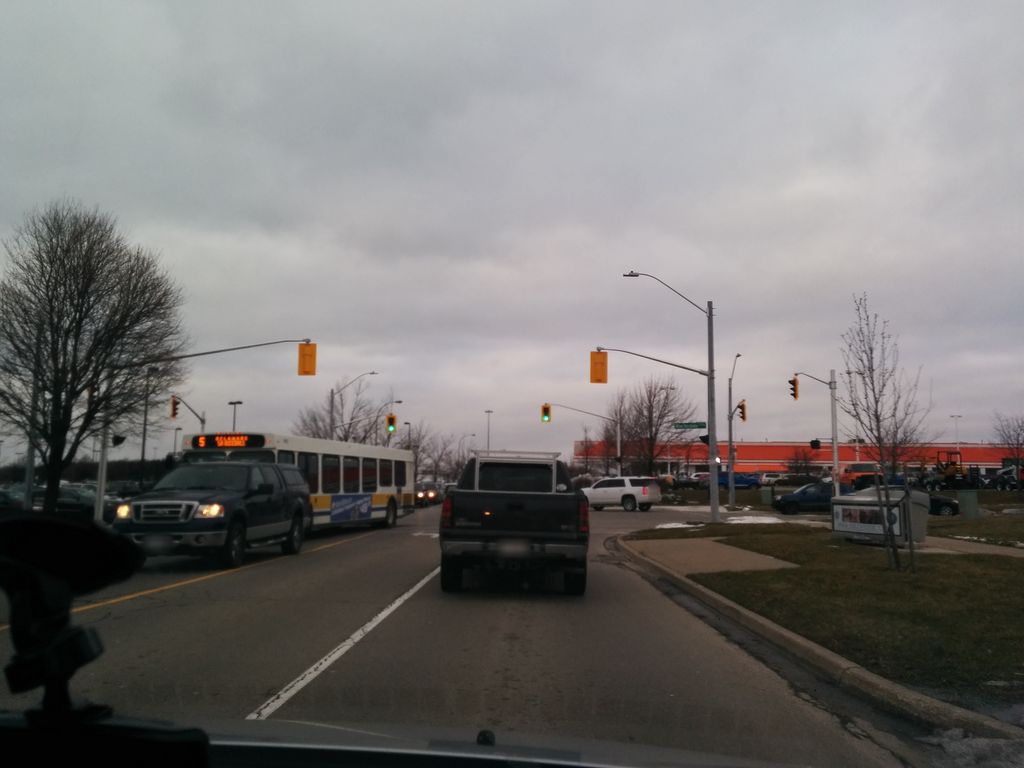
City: hamilton